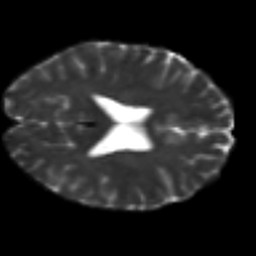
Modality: T2w
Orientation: axial
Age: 37
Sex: female
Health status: ill
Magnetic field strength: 3 T
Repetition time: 9 s
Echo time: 0.093 s